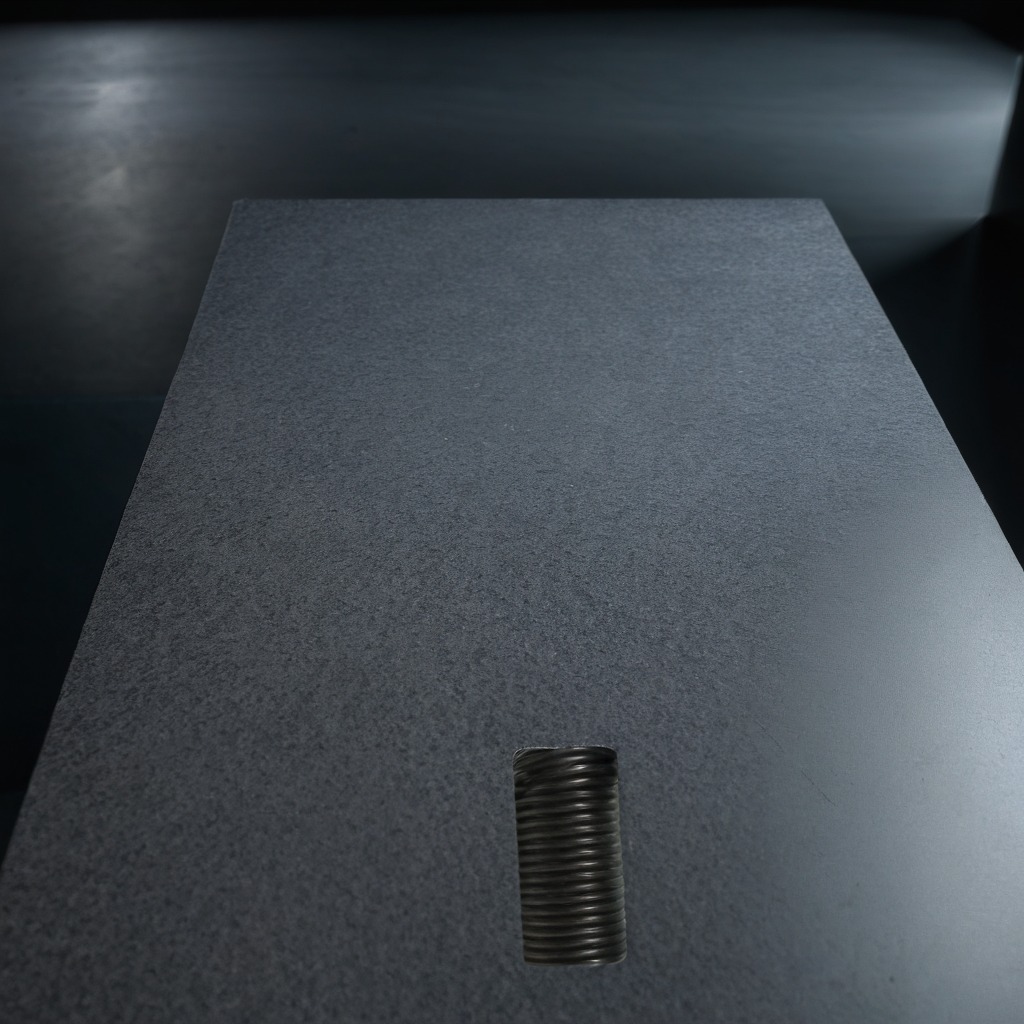
A coiled metal spring lies on the clean granite table inside a workshop at night dim ambient light soft shadows worn but